Interaction volume radius: 5 \u00c5
Interaction volume height: 15 \u00c5
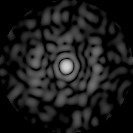
Disorder parameter: 0.8411